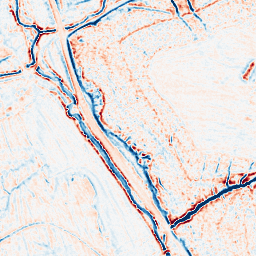
Category: edge_preserving
Decomposition family: bilateral
Decomposition parameters: d: 9
sigma_color: 50
sigma_space: 150
Upsampling method: cubic_mitchell
Upsampling parameters: scale: 2
Upsampling scale: 2